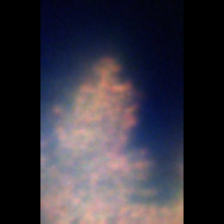
Taxon: Unknown_detritus
Group: Unknown